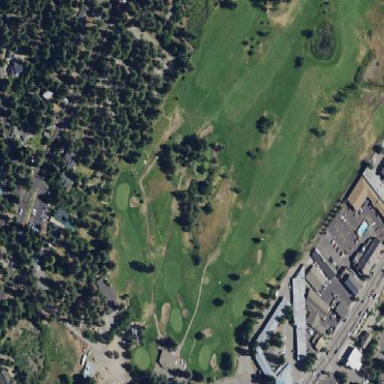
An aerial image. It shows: Golf course surrounded by greenery.